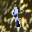
Label: 1